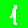
Digit: 1